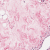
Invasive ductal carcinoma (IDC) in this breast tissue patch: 0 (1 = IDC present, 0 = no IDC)